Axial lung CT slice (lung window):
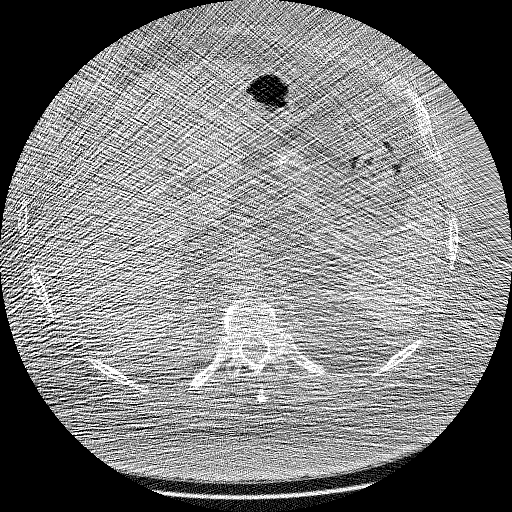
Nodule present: no